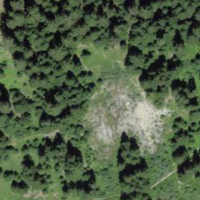
EUNIS habitat code: 43
Species observed at this site:
Gaurotes virginea